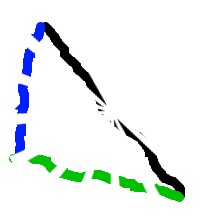
Shape: triangle